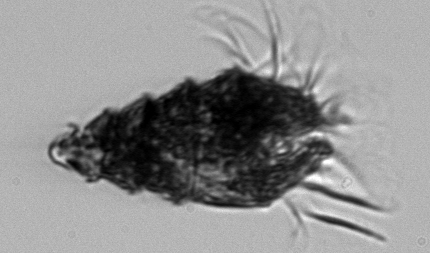
Label: Laboea_strobila